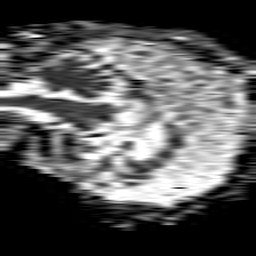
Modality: ADC
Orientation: sagittal
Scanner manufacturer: philips
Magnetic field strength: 1.5 T
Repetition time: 4.6 s
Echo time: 0.08631 s